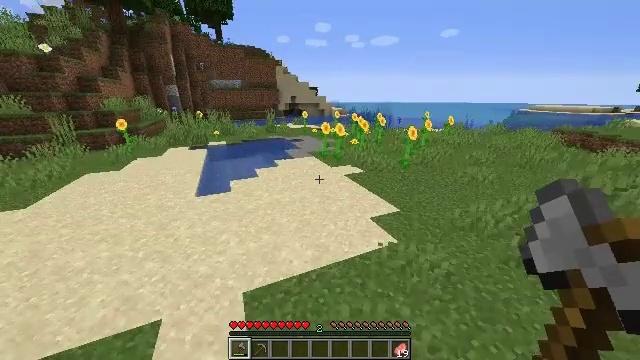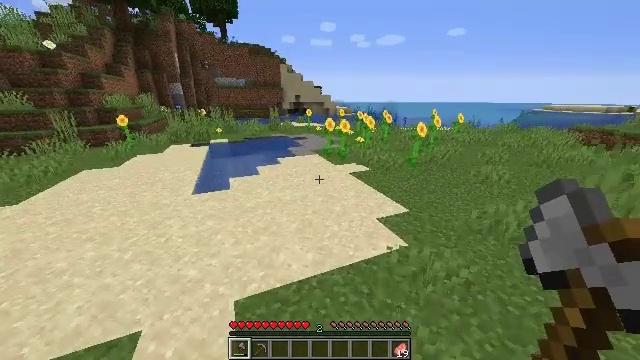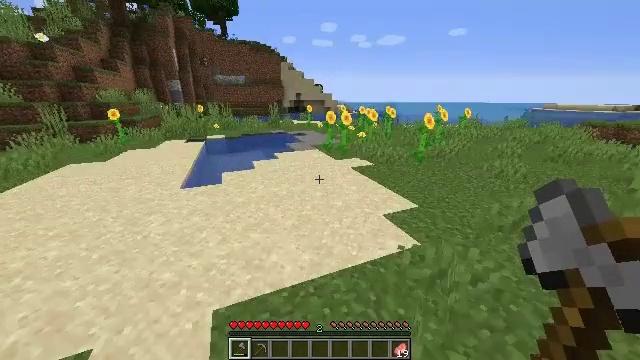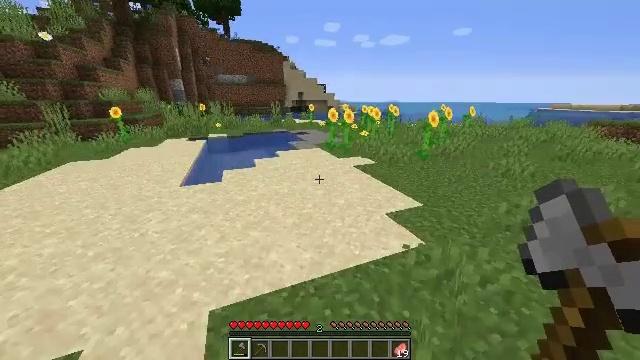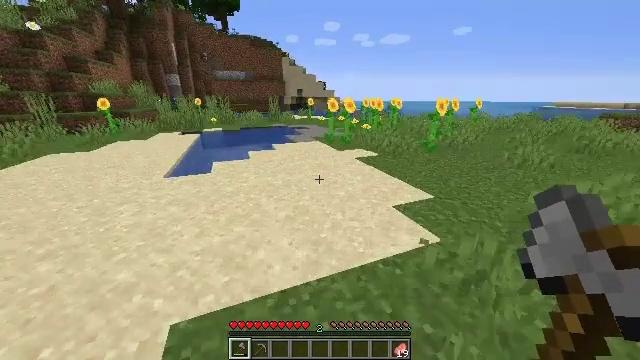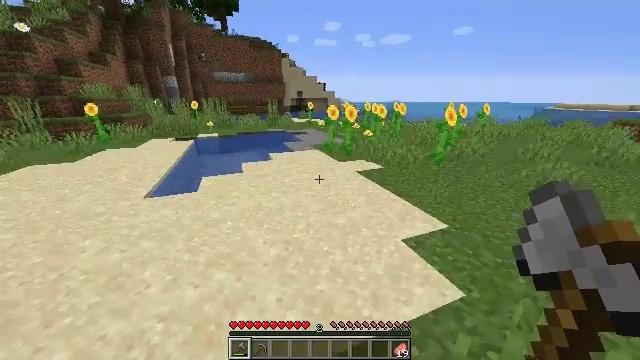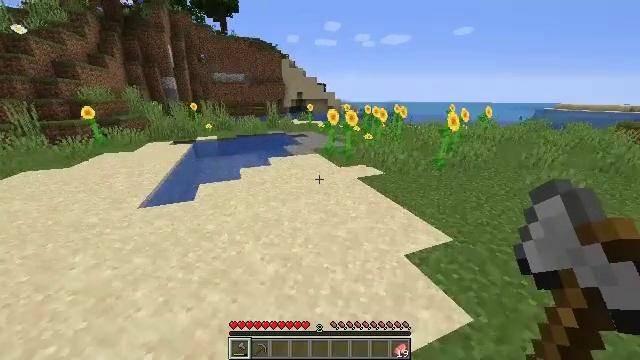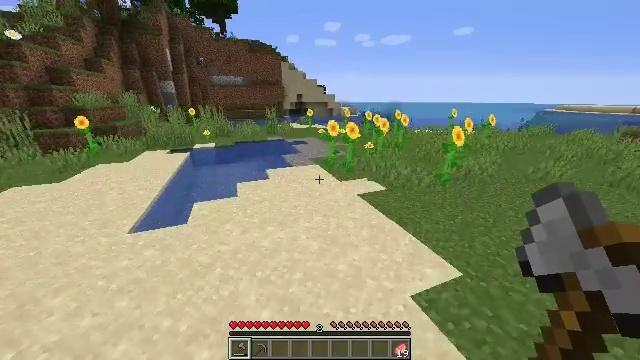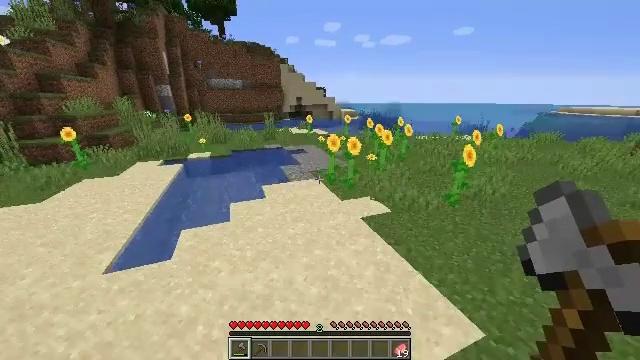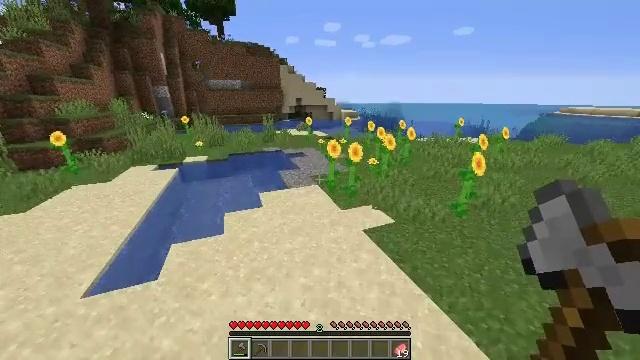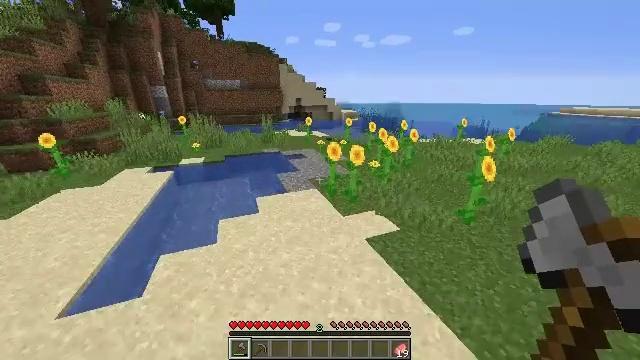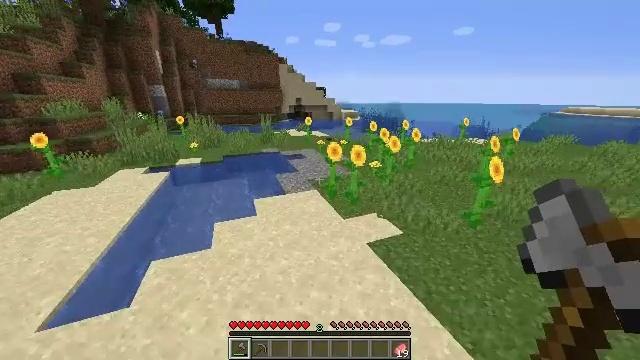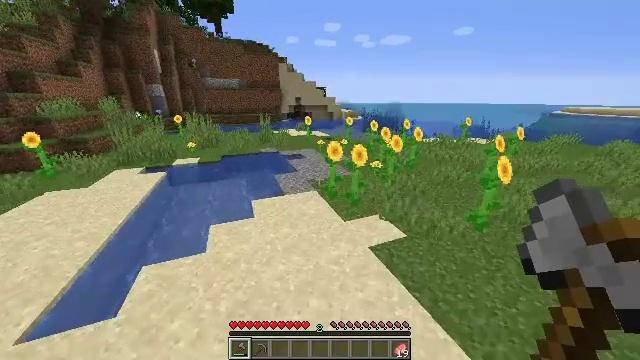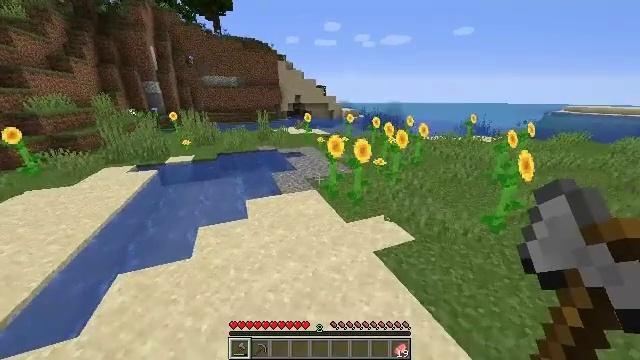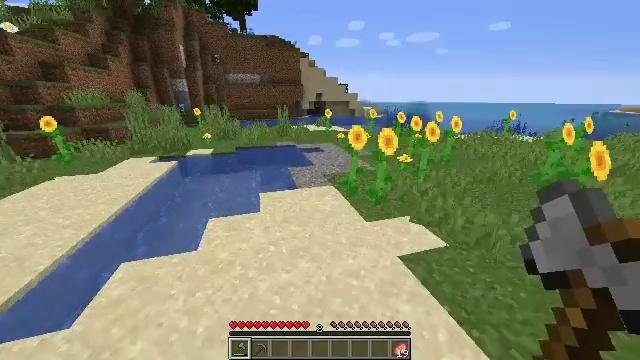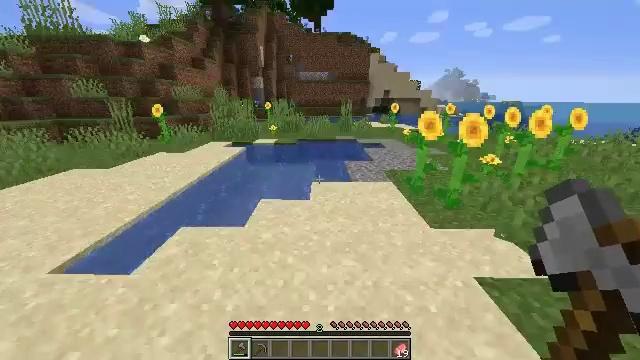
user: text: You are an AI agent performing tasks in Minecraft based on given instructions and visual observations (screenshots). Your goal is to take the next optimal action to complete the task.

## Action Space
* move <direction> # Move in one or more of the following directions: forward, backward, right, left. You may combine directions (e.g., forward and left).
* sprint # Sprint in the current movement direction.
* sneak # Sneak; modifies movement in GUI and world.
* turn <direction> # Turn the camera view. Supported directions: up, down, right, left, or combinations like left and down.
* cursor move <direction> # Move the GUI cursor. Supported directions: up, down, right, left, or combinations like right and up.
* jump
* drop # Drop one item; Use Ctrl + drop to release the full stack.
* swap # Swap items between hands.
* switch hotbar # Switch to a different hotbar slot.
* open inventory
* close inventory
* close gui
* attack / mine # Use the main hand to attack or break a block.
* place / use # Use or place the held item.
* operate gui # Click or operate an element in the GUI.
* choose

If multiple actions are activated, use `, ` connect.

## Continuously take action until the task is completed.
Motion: motion action
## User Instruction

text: Use a pickaxe to gather iron ore.
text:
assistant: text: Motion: move forward, sprint, turn left
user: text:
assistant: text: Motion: move forward, sprint
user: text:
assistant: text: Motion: move forward, sprint
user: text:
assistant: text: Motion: move forward, sprint, jump
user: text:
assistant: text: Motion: move forward, sprint, jump
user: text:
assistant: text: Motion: move forward, sprint, jump
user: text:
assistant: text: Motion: move forward, sprint, jump
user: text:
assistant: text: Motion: move forward, sprint, jump
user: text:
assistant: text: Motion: move forward, sprint, jump
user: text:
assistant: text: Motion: move forward, sprint, jump
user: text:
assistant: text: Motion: move forward, sprint, jump
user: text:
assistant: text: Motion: move forward, sprint, jump
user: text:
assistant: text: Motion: move forward, sprint
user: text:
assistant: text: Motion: move forward, sprint, turn left
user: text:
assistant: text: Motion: move forward, sprint, turn left
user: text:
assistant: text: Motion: move forward, sprint, turn left
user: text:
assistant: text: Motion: move forward, sprint, turn left
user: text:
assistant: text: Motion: move forward, sprint, turn left
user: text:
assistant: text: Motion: move forward, sprint
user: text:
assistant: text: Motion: move forward, sprint
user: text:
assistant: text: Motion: move forward, sprint
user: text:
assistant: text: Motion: move forward, sprint
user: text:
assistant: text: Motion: move forward, sprint
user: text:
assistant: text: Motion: move forward, sprint
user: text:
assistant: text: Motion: move forward, sprint
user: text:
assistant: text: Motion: move forward, sprint, turn left
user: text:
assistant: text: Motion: move forward, sprint, jump
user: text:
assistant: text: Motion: move forward, sprint, jump
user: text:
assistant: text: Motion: move forward, sprint, jump
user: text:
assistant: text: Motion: move forward, sprint, jump